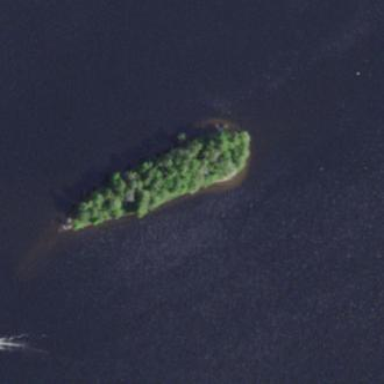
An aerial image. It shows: Islet.